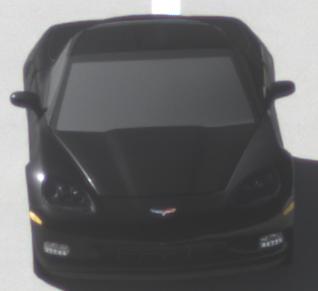
Make: Chevrolet
Model: Corvette Coupé
Detailed model: Corvette (C6) Coupé
Model produced from: 2005/02
Model produced until: 2008/03
Doors: 3
Color: black
Road condition: dry road
Daytime: morning or afternoon
Contrast: high contrast